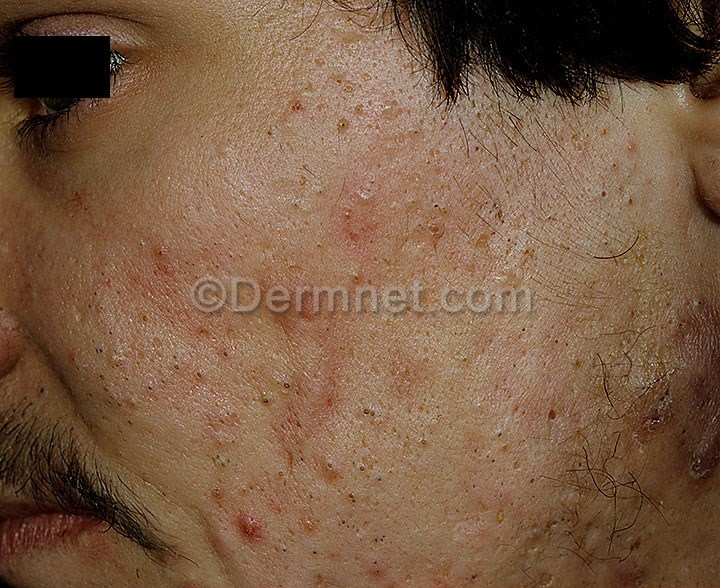
Disease: Acne and Rosacea Photos